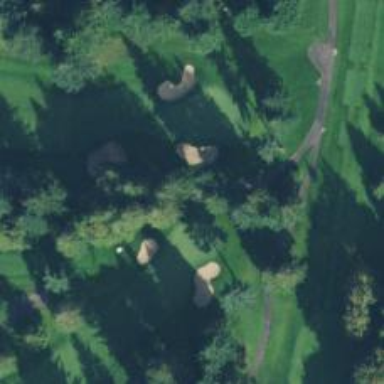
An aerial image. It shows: Path designated for golf carts.